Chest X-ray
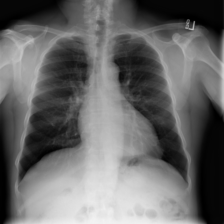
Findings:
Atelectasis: negative
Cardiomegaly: negative
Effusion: negative
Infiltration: negative
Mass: negative
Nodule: negative
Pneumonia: negative
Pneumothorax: negative
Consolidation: positive
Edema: negative
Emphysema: negative
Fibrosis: negative
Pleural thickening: negative
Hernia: negative